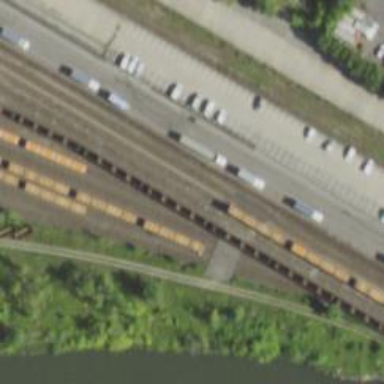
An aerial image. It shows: Railway yard.